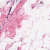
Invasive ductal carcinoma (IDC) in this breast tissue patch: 0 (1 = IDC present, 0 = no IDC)